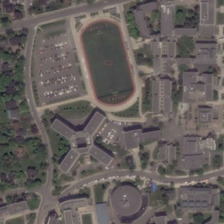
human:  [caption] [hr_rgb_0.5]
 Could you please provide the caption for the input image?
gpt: many buildings and a playground with parking lot are in a school .

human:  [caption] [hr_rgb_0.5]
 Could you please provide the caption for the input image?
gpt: many buildings and a playground with parking lot are in a school .

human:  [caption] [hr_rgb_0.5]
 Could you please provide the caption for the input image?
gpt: many buildings and a playground with parking lot are in a school .

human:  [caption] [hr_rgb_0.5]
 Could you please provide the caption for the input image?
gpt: many buildings and a playground with parking lot are in a school .

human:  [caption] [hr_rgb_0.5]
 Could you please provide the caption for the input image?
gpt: many buildings and a playground with parking lot are in a school .